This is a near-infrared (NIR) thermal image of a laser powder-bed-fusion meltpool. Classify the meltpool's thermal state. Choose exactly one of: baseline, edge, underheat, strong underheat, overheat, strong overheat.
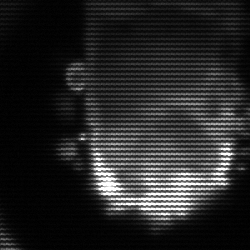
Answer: baseline